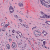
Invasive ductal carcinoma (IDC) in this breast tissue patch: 1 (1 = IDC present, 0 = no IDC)